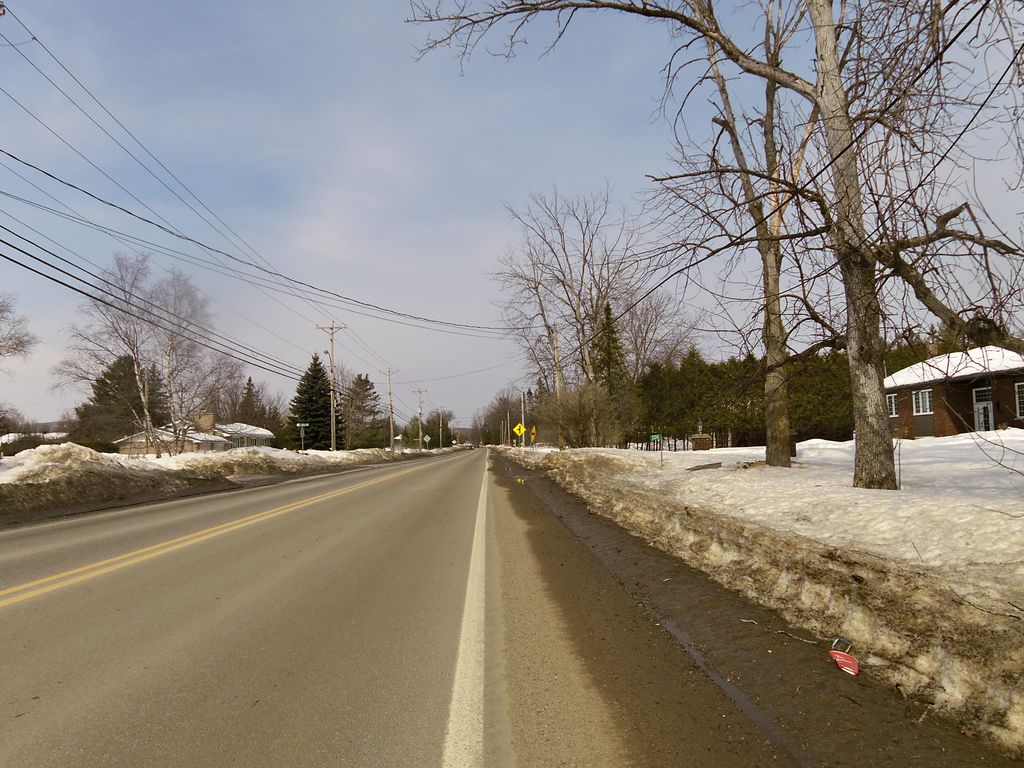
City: ottawa-gatineau